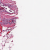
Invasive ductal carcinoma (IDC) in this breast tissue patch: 0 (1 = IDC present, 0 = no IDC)